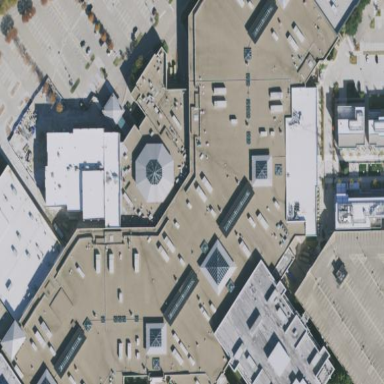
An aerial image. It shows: Retail building in mall.